Question: I need to add a line break after each row retrieved;
I hav tried adding in every possible way.. No luck..
'''
while ($line = mysql_fetch_array($result))
{
?>
<style>
.whiteBackground { background-color:#F5ECCE;float:left;}
.grayBackground { background-color:#CED8F6; float:right;}
.date { font-size:10px; color:#627d79;float:right}
</style>
<?php
$sender=$line["sender"];
$classy=($sender == $uid)? 'whiteBackground': 'grayBackground';
$q=mysql_query("select * from users where u_id='$sender'");
$row=mysql_fetch_array($q);
$receiver=$row['firstname'];
//if($receiver!= $line["receiver"])
$msg = $msg . "<tr class='$classy'>" .
"<td>" . $receiver . ":&nbsp;</td>" .
"<td>" . $line["msg"] . "</td>"."<td class='date'>" . $line["chattime"] . "</td></tr>";
}
$msg=$msg . "</table>";
echo $msg;
'''
I need to add a break after each sender+msg+time.//like in a usual chat.

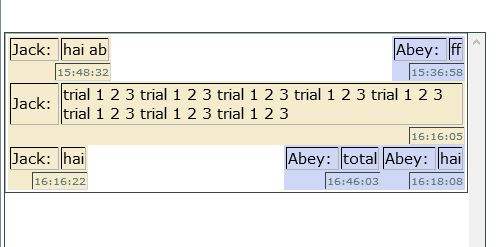
Answer: Your problem come from 'float' declarations. They are useless in your code :
'''
.whiteBackground { background-color:#F5ECCE;float:left;}
.grayBackground { background-color:#CED8F6; float:right;}
.date { font-size:10px; color:#627d79;float:right}
'''
Remove them and it will work as expected.
You don't need them in your code if you use '<table>' and '<tr>'. Default behaviour of '<tr>' is to create a new "line" each time you add it, but with adding 'float' you're breaking this behaviour.
Also, follow recommendation to move your CSS before loop : your code add it as many time you have messages in your document (if you have 10 messages, css declarations will be added 10 times).
'''
<style type="text/css">
.whiteBackground { background-color:#F5ECCE; }
.grayBackground { background-color:#CED8F6; }
.date { font-size:10px; color:#627d79; }
</style>
<?php
while ($line = mysql_fetch_array($result))
{
// ...
}
?>
'''